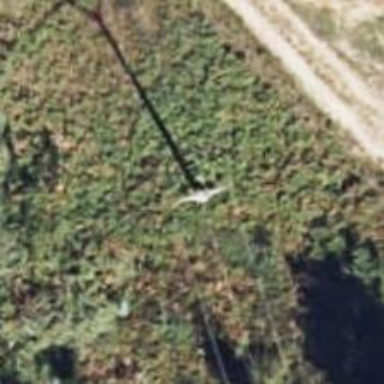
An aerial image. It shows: Power pole.